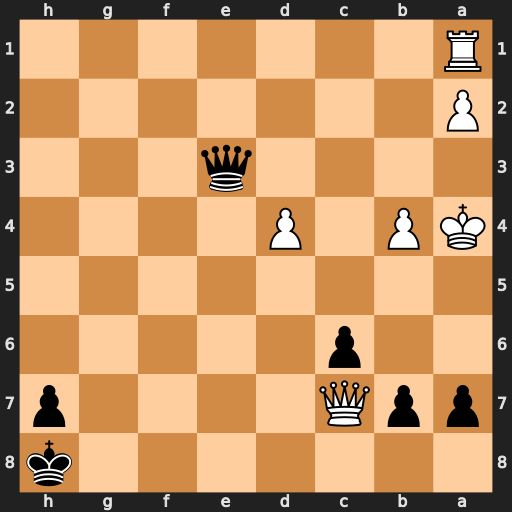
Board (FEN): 7k/ppQ4p/2p5/8/KP1P4/4q3/P7/R7
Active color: b
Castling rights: -
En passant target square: -
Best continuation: b5+ Ka5 Qa3#